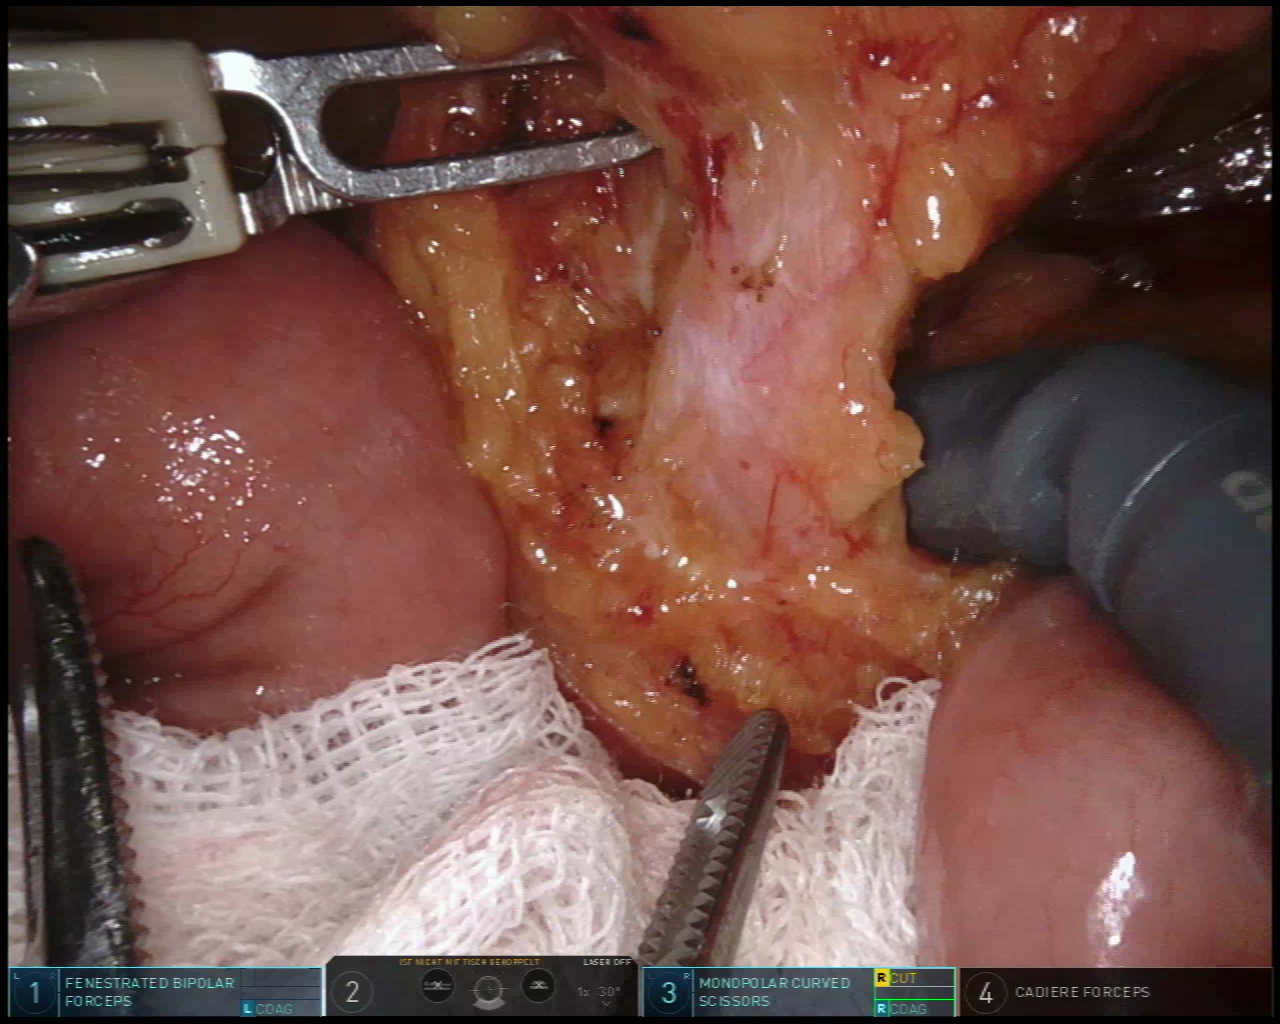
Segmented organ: inferior_mesenteric_artery
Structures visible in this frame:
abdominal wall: no
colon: no
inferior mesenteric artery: yes
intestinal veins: no
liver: no
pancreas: no
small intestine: yes
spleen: no
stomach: no
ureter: no
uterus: no
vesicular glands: no